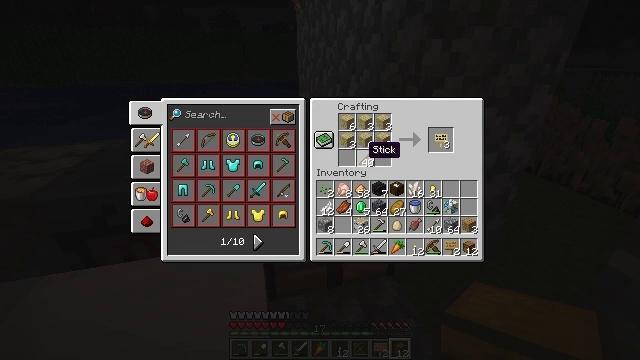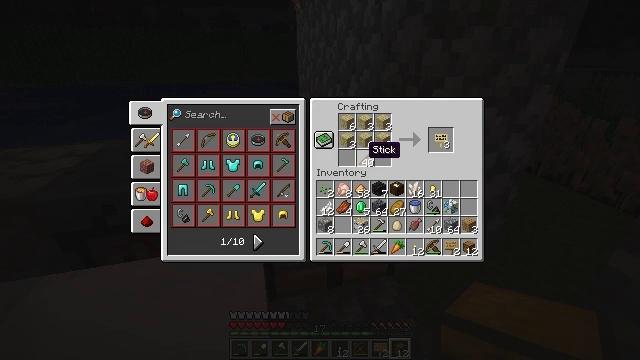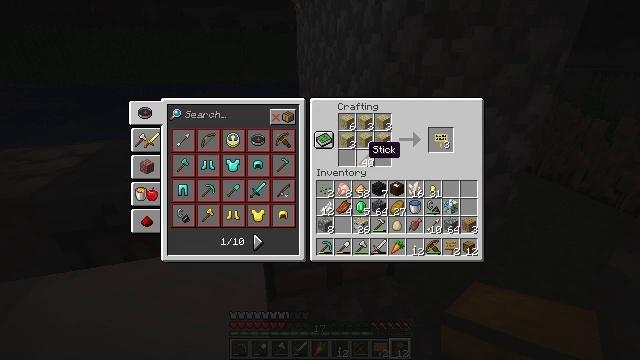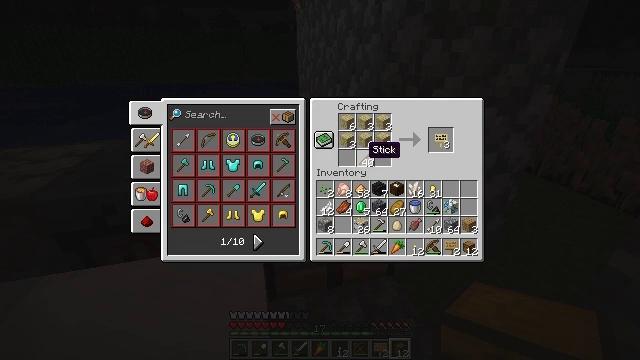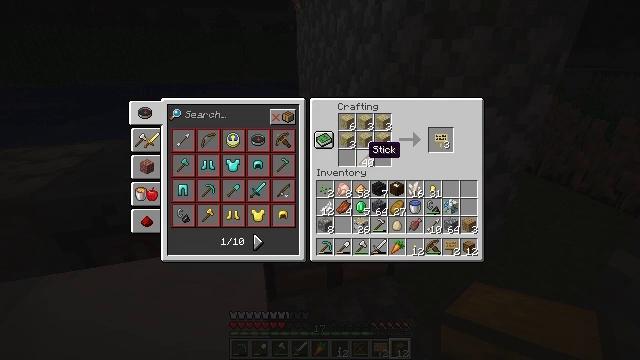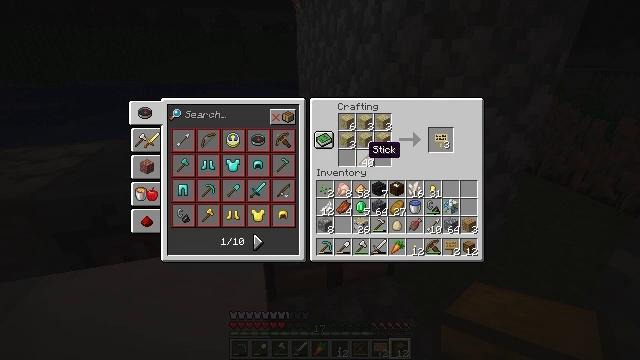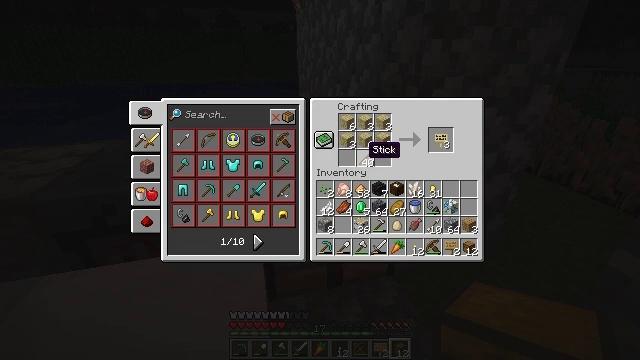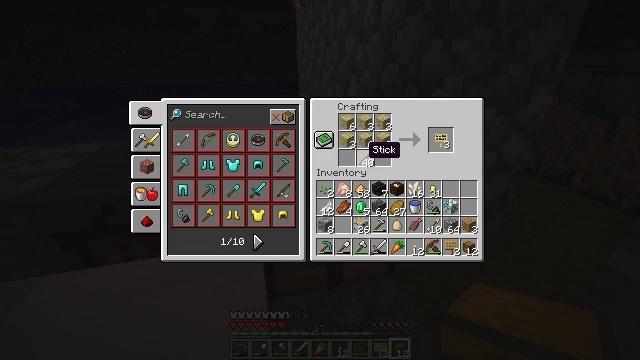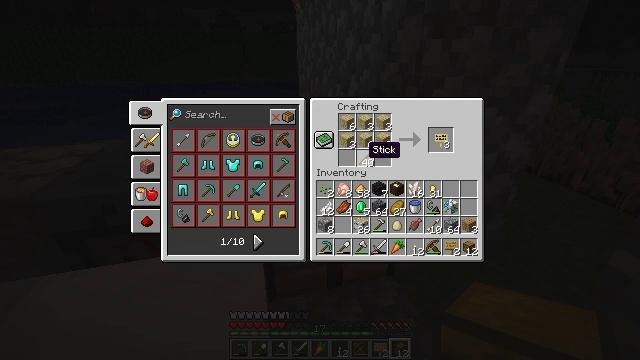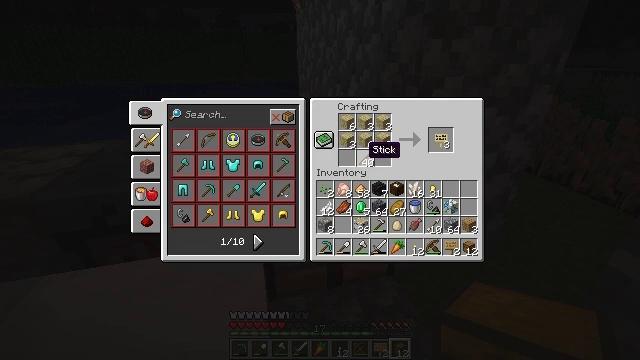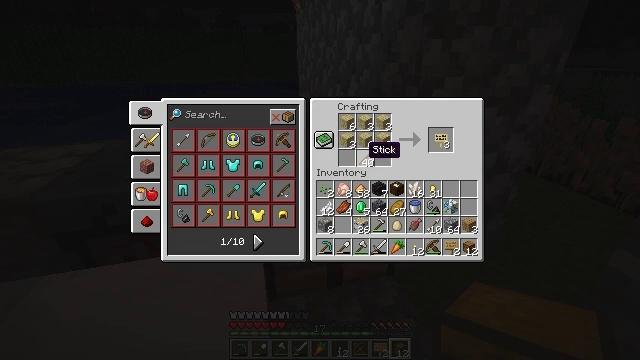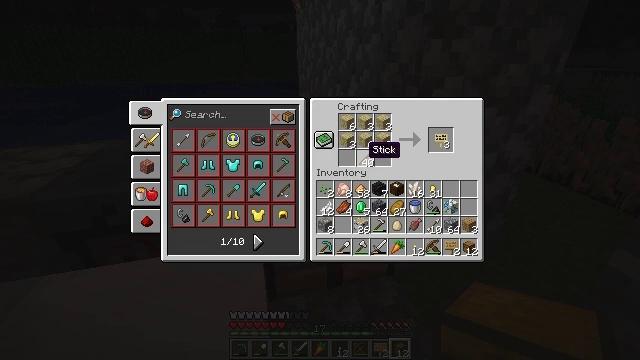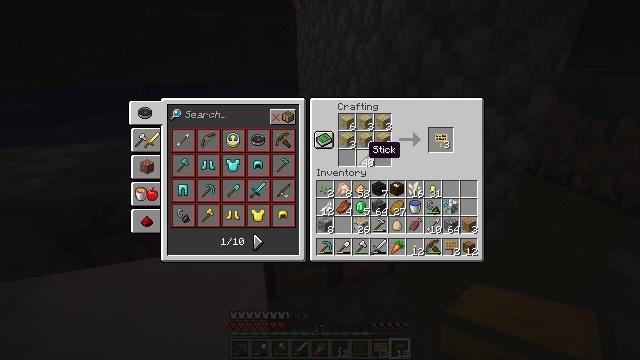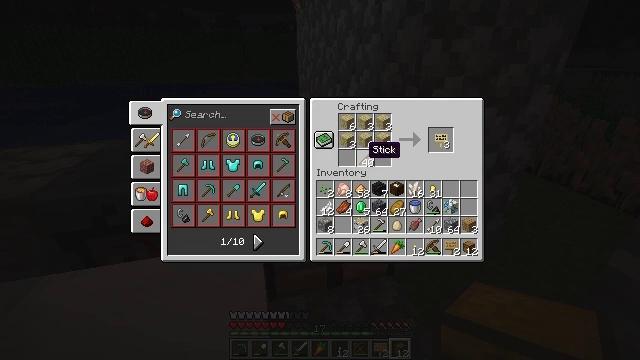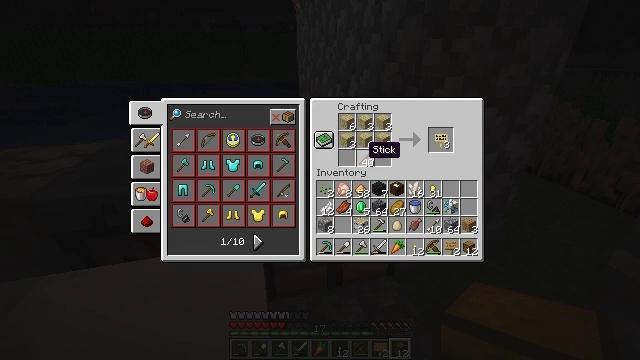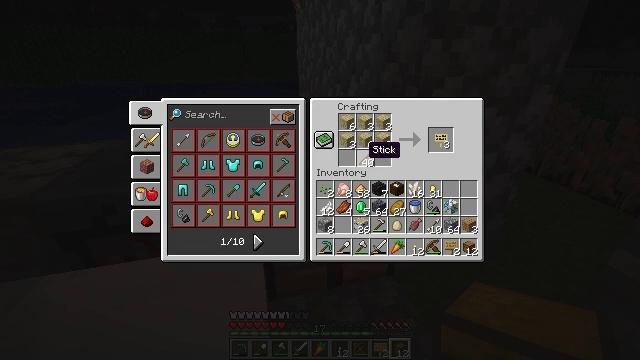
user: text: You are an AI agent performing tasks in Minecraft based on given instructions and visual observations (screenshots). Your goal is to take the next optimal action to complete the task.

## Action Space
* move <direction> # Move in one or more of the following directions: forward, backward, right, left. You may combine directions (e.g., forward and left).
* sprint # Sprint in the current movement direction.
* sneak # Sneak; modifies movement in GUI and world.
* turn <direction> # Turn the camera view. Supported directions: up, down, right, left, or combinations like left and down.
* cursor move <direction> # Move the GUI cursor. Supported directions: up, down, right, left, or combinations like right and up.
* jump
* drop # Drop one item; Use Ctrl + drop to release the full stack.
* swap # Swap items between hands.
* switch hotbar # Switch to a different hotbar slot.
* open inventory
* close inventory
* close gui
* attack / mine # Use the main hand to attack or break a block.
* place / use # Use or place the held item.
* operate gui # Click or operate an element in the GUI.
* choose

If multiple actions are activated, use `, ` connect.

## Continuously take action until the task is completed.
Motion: motion action
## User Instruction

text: Make a birch sign using birch planks and sticks.
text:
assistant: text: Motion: no_op
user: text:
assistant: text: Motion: no_op
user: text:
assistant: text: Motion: no_op
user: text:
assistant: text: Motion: no_op
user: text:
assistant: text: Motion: no_op
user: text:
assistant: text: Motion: no_op
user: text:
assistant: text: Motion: no_op
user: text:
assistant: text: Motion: no_op
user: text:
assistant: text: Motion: no_op
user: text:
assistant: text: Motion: no_op
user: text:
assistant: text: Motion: no_op
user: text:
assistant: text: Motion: no_op
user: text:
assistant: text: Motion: no_op
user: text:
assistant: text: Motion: no_op
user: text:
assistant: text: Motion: no_op
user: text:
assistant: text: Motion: no_op
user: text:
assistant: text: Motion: no_op
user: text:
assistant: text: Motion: no_op
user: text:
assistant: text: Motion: no_op
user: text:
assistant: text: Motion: no_op
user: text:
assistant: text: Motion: no_op
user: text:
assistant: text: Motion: no_op
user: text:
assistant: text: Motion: cursor move right
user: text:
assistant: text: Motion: cursor move right
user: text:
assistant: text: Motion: no_op
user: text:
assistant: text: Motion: no_op
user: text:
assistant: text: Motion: no_op
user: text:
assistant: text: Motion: cursor move right
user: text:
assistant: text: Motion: cursor move right
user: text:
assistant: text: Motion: no_op